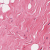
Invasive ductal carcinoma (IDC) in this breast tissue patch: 0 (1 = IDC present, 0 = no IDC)